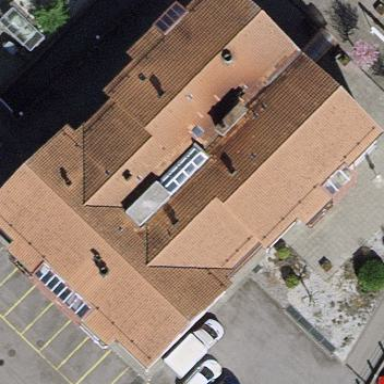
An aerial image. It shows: Gabled roof apartments building.